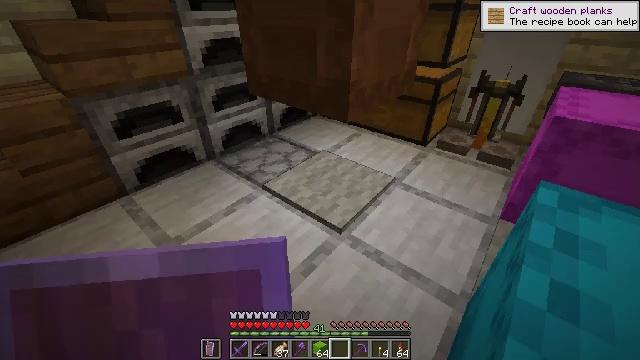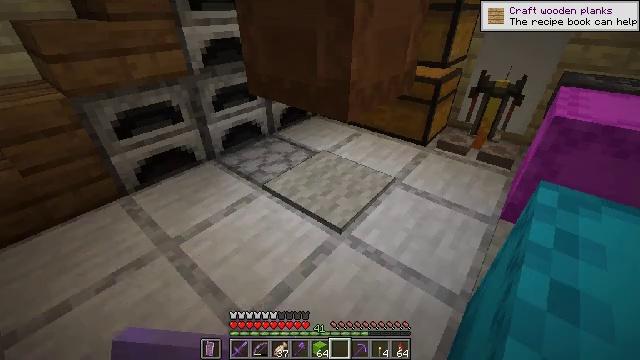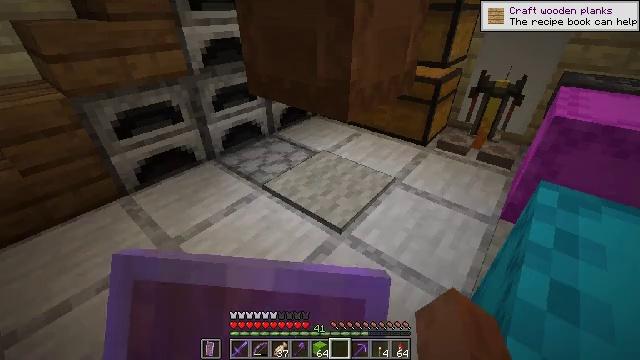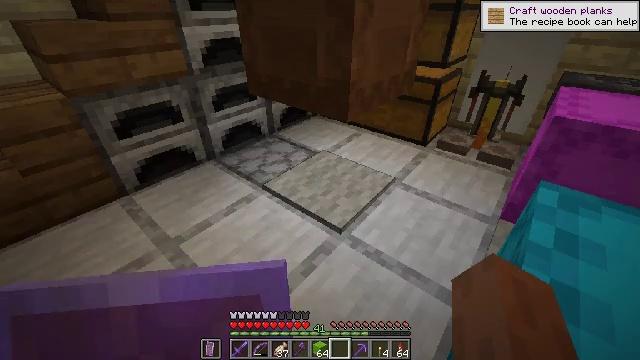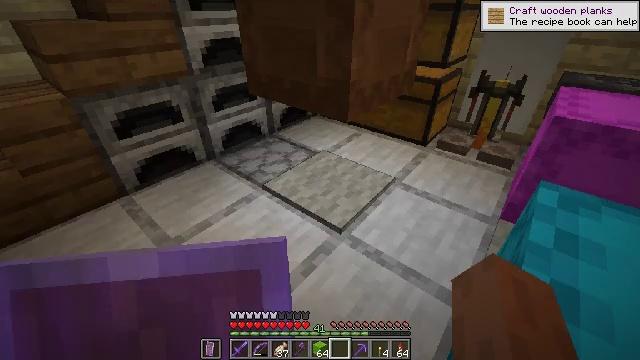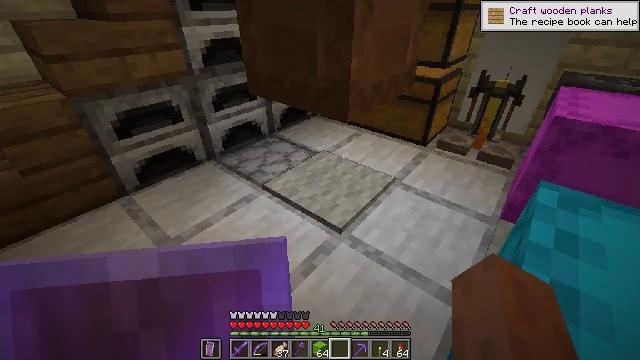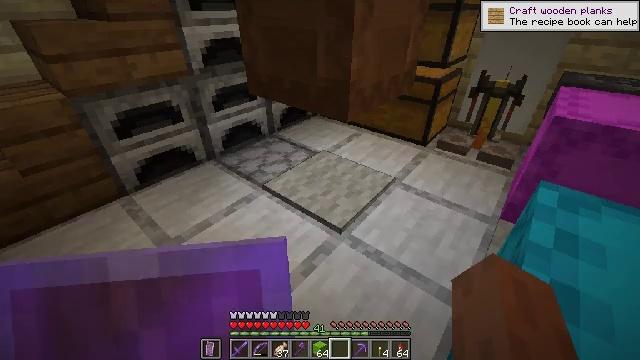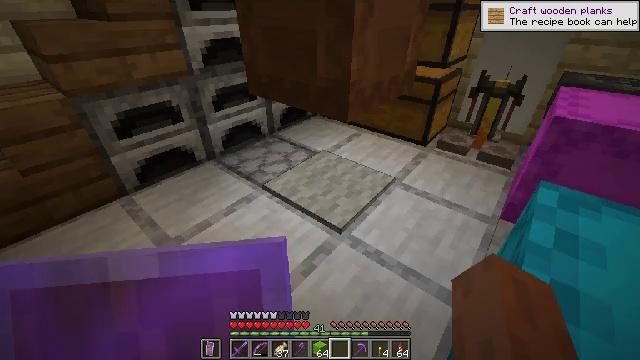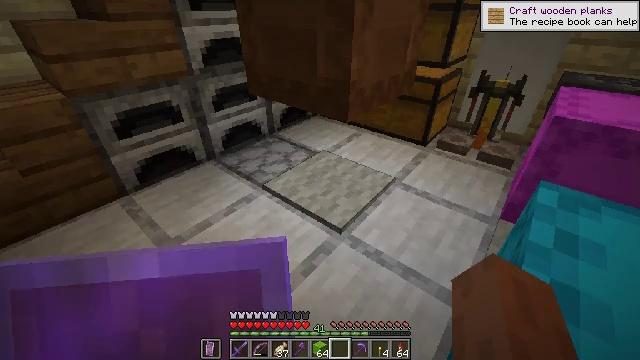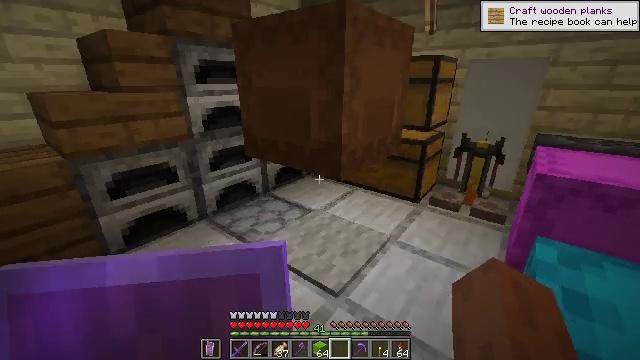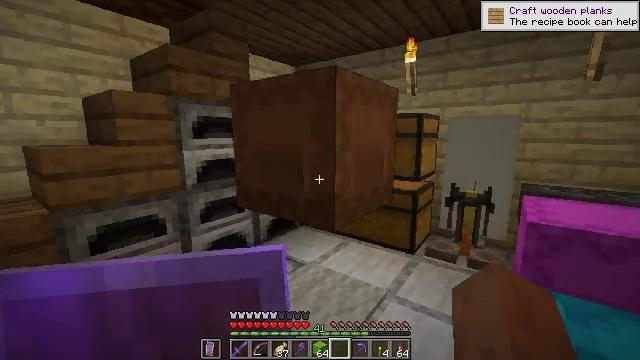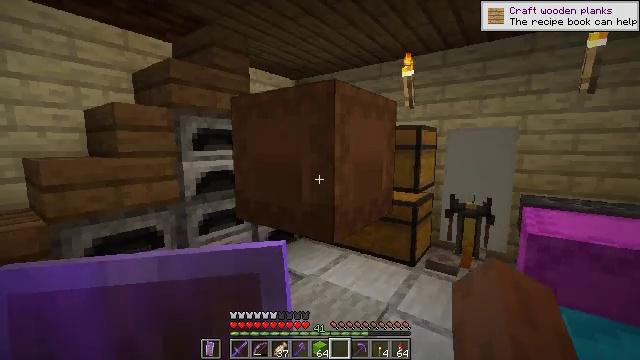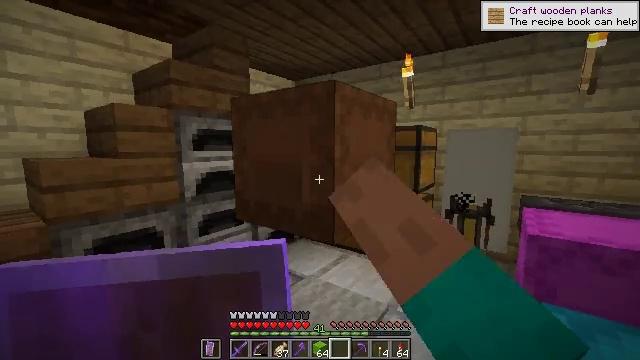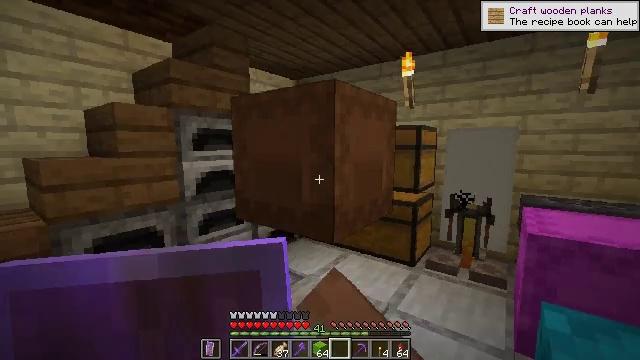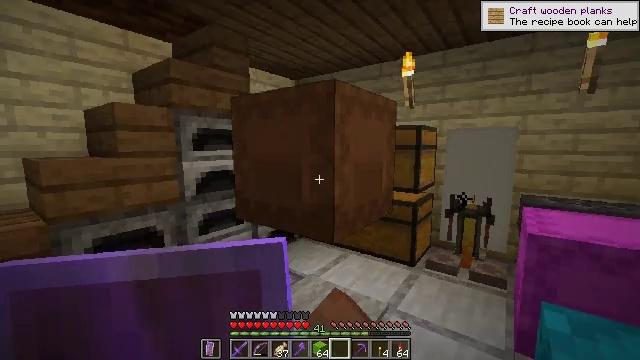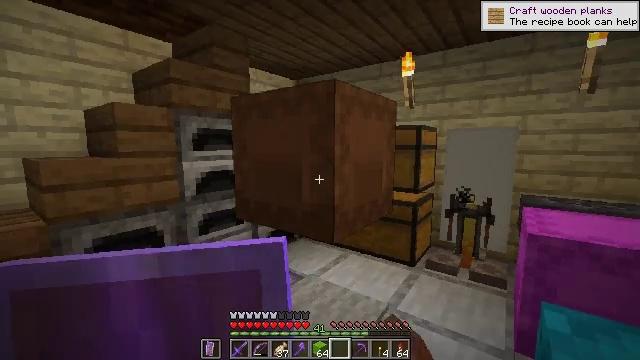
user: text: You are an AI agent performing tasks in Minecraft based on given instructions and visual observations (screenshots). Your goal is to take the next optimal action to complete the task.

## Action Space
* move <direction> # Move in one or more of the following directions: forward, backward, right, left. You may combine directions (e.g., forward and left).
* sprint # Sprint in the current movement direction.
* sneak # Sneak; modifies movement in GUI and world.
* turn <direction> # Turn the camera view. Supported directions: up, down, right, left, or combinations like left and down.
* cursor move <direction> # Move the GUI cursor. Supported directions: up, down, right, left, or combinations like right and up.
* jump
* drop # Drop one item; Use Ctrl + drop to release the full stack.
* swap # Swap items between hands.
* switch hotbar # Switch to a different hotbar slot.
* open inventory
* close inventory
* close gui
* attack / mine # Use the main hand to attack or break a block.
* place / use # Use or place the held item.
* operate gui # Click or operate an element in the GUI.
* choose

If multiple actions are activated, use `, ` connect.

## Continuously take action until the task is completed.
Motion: motion action
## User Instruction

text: Left click to mine the brown shulker box.
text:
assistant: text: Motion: use / place
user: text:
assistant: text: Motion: use / place
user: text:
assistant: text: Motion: no_op
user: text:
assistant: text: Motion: no_op
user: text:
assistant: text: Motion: no_op
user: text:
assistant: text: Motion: no_op
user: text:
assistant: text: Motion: no_op
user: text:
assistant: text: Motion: no_op
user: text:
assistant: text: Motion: turn right and up
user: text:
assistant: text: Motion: turn right and up
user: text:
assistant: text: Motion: turn up, use / place
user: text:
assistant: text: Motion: use / place
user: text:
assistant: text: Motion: use / place
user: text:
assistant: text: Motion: use / place
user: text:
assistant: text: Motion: use / place
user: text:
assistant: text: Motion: no_op
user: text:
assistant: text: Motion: no_op
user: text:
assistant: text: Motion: no_op
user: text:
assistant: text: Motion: no_op
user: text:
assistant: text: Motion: no_op
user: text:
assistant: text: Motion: no_op
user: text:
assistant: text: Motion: no_op
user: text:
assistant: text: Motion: no_op
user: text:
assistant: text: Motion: no_op
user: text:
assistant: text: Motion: no_op
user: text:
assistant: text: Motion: no_op
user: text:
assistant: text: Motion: no_op
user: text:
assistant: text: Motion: turn right
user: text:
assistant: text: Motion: turn right
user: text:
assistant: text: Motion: turn right